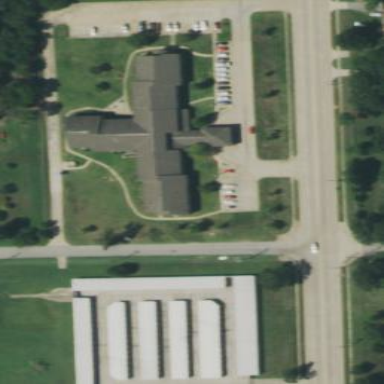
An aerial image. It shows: Building.